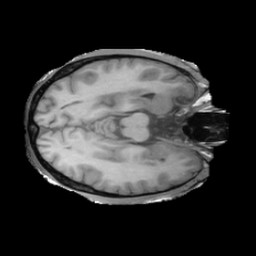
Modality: T1w
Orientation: axial
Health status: ill
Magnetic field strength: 3 T